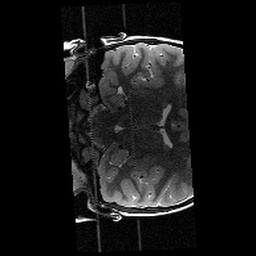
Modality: T2w
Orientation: coronal
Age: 9
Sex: female
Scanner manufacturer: siemens
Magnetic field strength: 3 T
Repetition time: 9.23 s
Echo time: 0.067 s